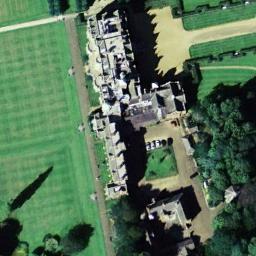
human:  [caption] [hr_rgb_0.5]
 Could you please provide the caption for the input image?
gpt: The palace is on the grass next to some trees .

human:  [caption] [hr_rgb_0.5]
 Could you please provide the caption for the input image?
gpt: Many trees of different sizes are beside the palace .

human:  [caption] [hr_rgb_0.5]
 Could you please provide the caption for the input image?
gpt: The palace is surrounded by some bare land .

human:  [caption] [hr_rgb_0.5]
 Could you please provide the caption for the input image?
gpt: The white palace with a courtyard is between a lawn and a grove of trees .

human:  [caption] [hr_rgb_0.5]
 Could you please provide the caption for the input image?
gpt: There are green trees and meadows beside the palace .